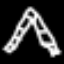
Label: The Eiffel Tower